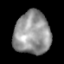
Tissue: lung
Cell type: Epithelial cells
Senescence score: 0.241
Nuclear area (px): 1526
Mean DAPI intensity: 148.132